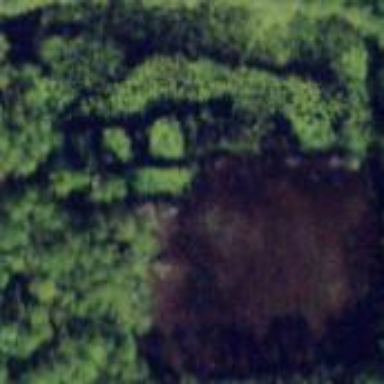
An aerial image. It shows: Pond with natural water.